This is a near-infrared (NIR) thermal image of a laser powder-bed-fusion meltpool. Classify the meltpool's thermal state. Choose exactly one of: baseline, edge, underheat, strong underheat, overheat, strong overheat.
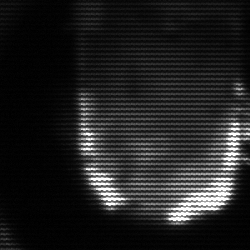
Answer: baseline